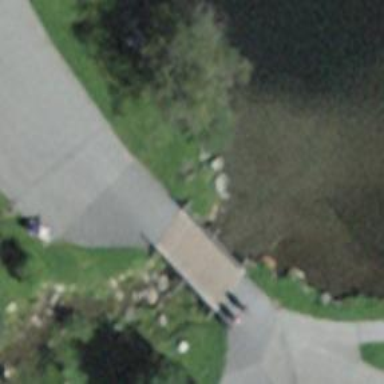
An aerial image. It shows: Path that crosses over bridge. The bridge is suitable for hiking and is groomed in the classic style.